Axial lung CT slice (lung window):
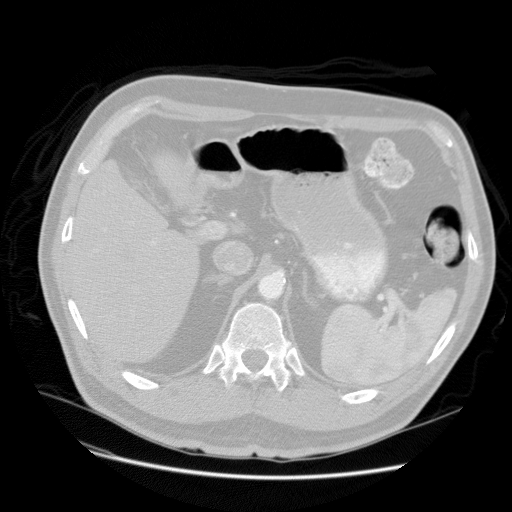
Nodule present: no